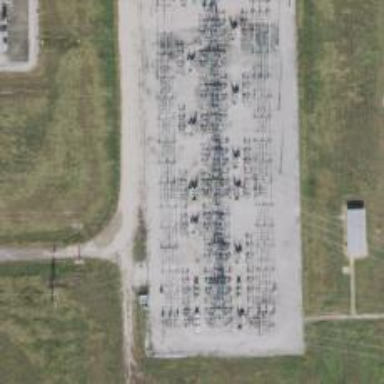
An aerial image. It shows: Switch used for power control.